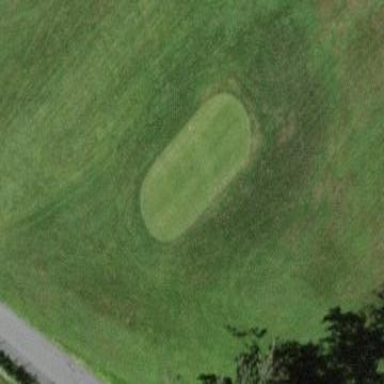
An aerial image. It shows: Golf tee on grassy land.